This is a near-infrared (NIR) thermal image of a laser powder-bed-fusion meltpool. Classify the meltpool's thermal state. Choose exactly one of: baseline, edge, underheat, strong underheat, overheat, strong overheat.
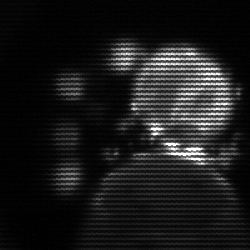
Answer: baseline